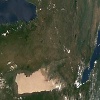
Label: land